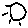
Label: sun